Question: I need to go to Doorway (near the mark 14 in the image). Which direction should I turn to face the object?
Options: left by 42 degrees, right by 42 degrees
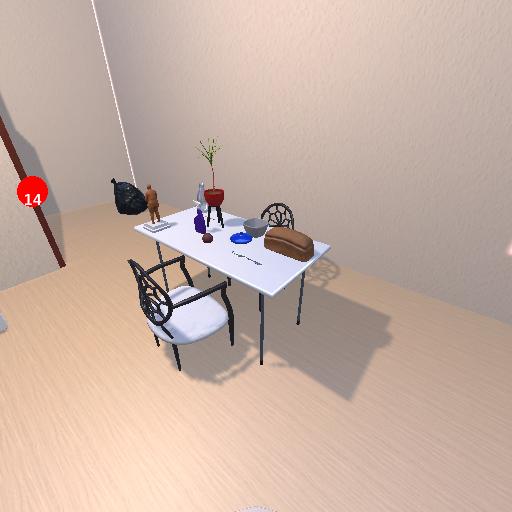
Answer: left by 42 degrees